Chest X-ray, AP view. Patient: 25 years old, sex M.
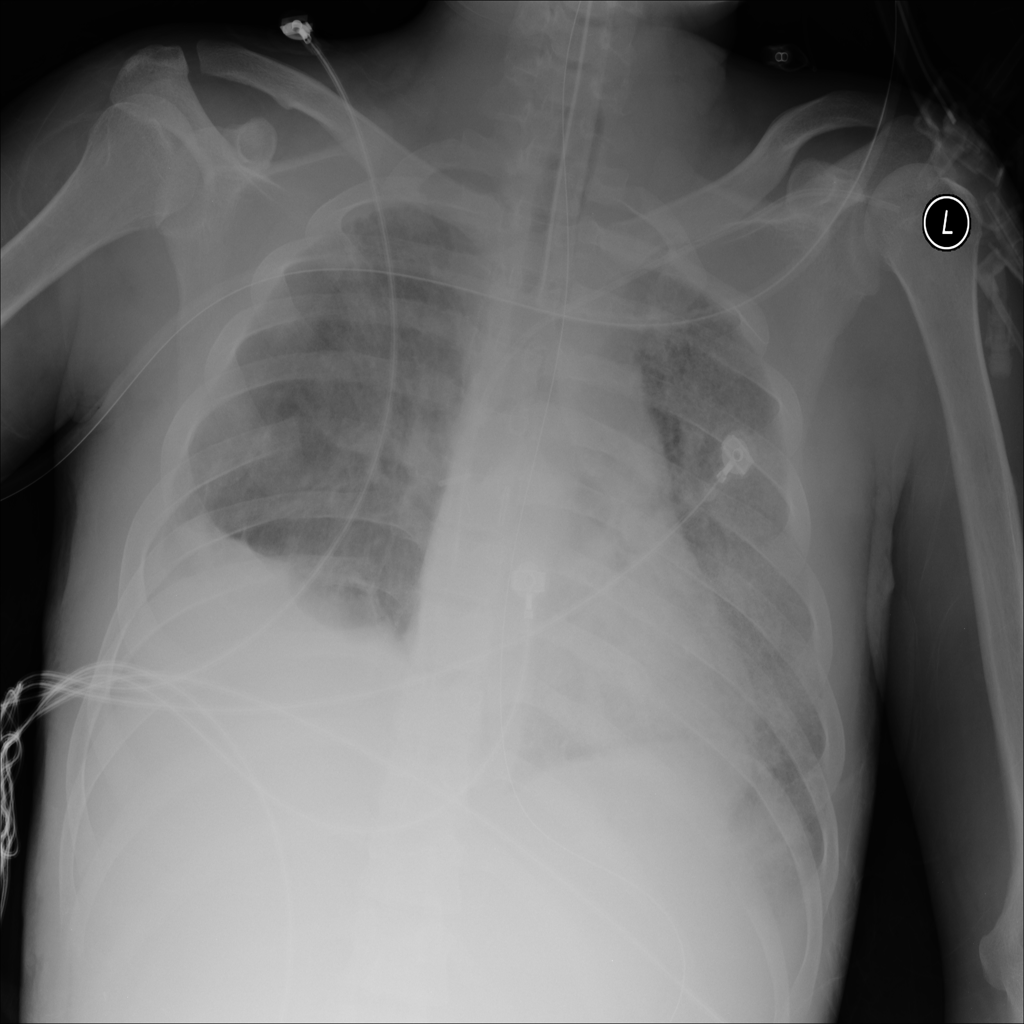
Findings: Infiltration